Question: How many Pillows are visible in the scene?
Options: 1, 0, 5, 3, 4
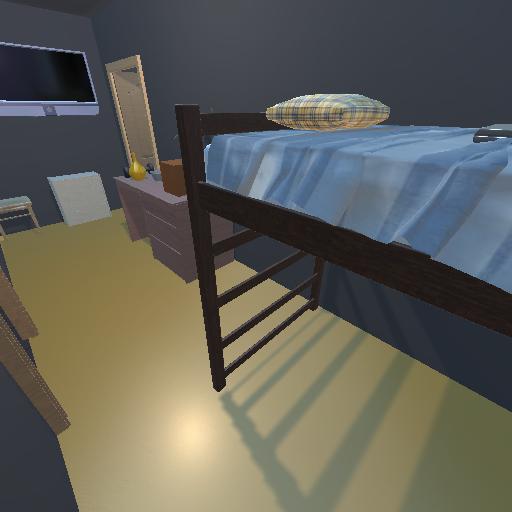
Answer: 1